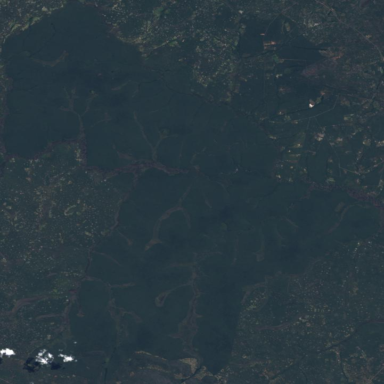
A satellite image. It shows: Semi-deciduous woodland with broadleaved trees.